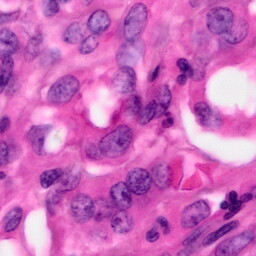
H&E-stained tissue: Pancreatic